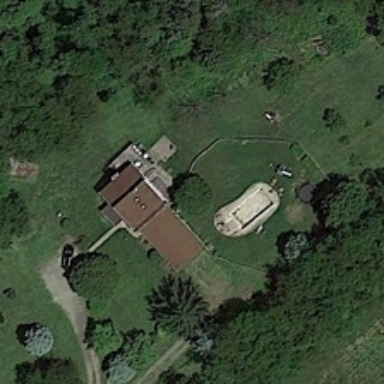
A building is surrounded by green trees and meadows .